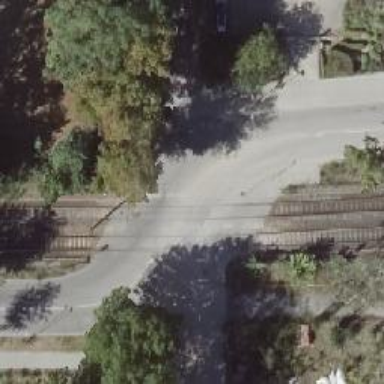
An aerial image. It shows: Tram level crossing on road with stop sign.